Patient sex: M
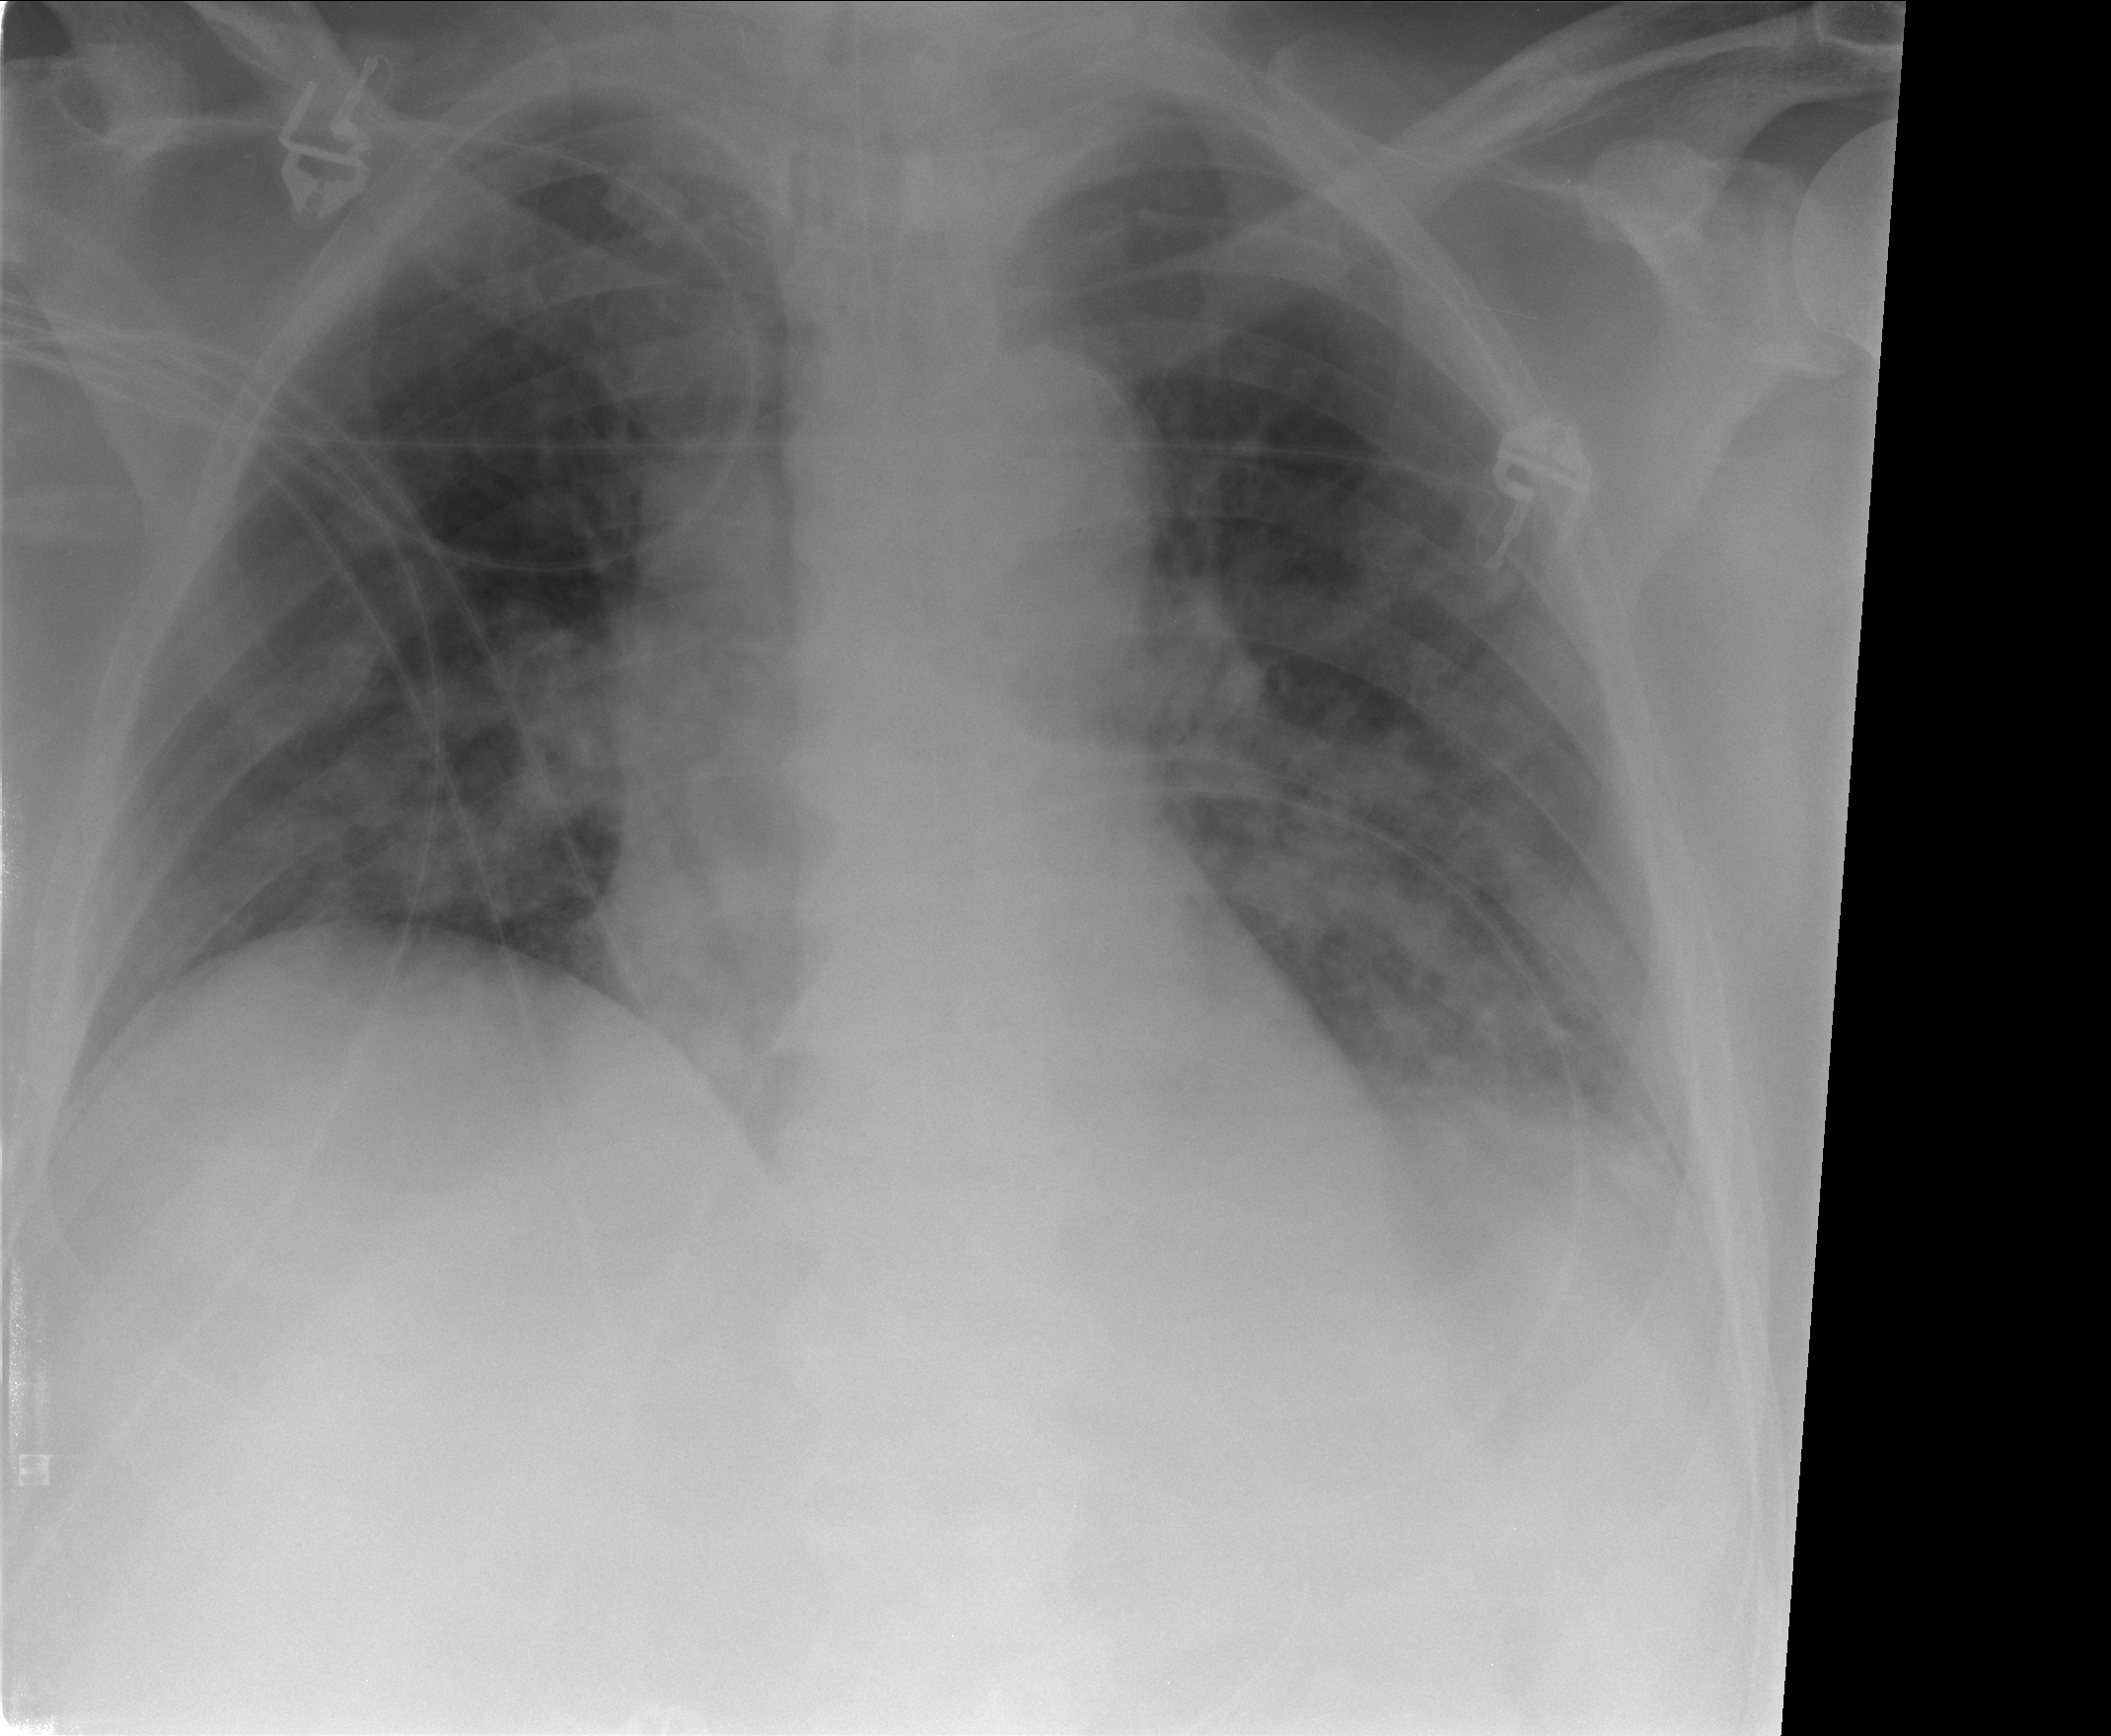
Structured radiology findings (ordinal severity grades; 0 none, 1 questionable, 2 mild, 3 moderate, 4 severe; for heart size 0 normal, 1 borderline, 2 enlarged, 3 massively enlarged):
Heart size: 1
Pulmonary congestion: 2
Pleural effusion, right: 0
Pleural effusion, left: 1
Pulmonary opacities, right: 3
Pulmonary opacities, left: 3
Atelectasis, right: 0
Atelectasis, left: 0